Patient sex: M
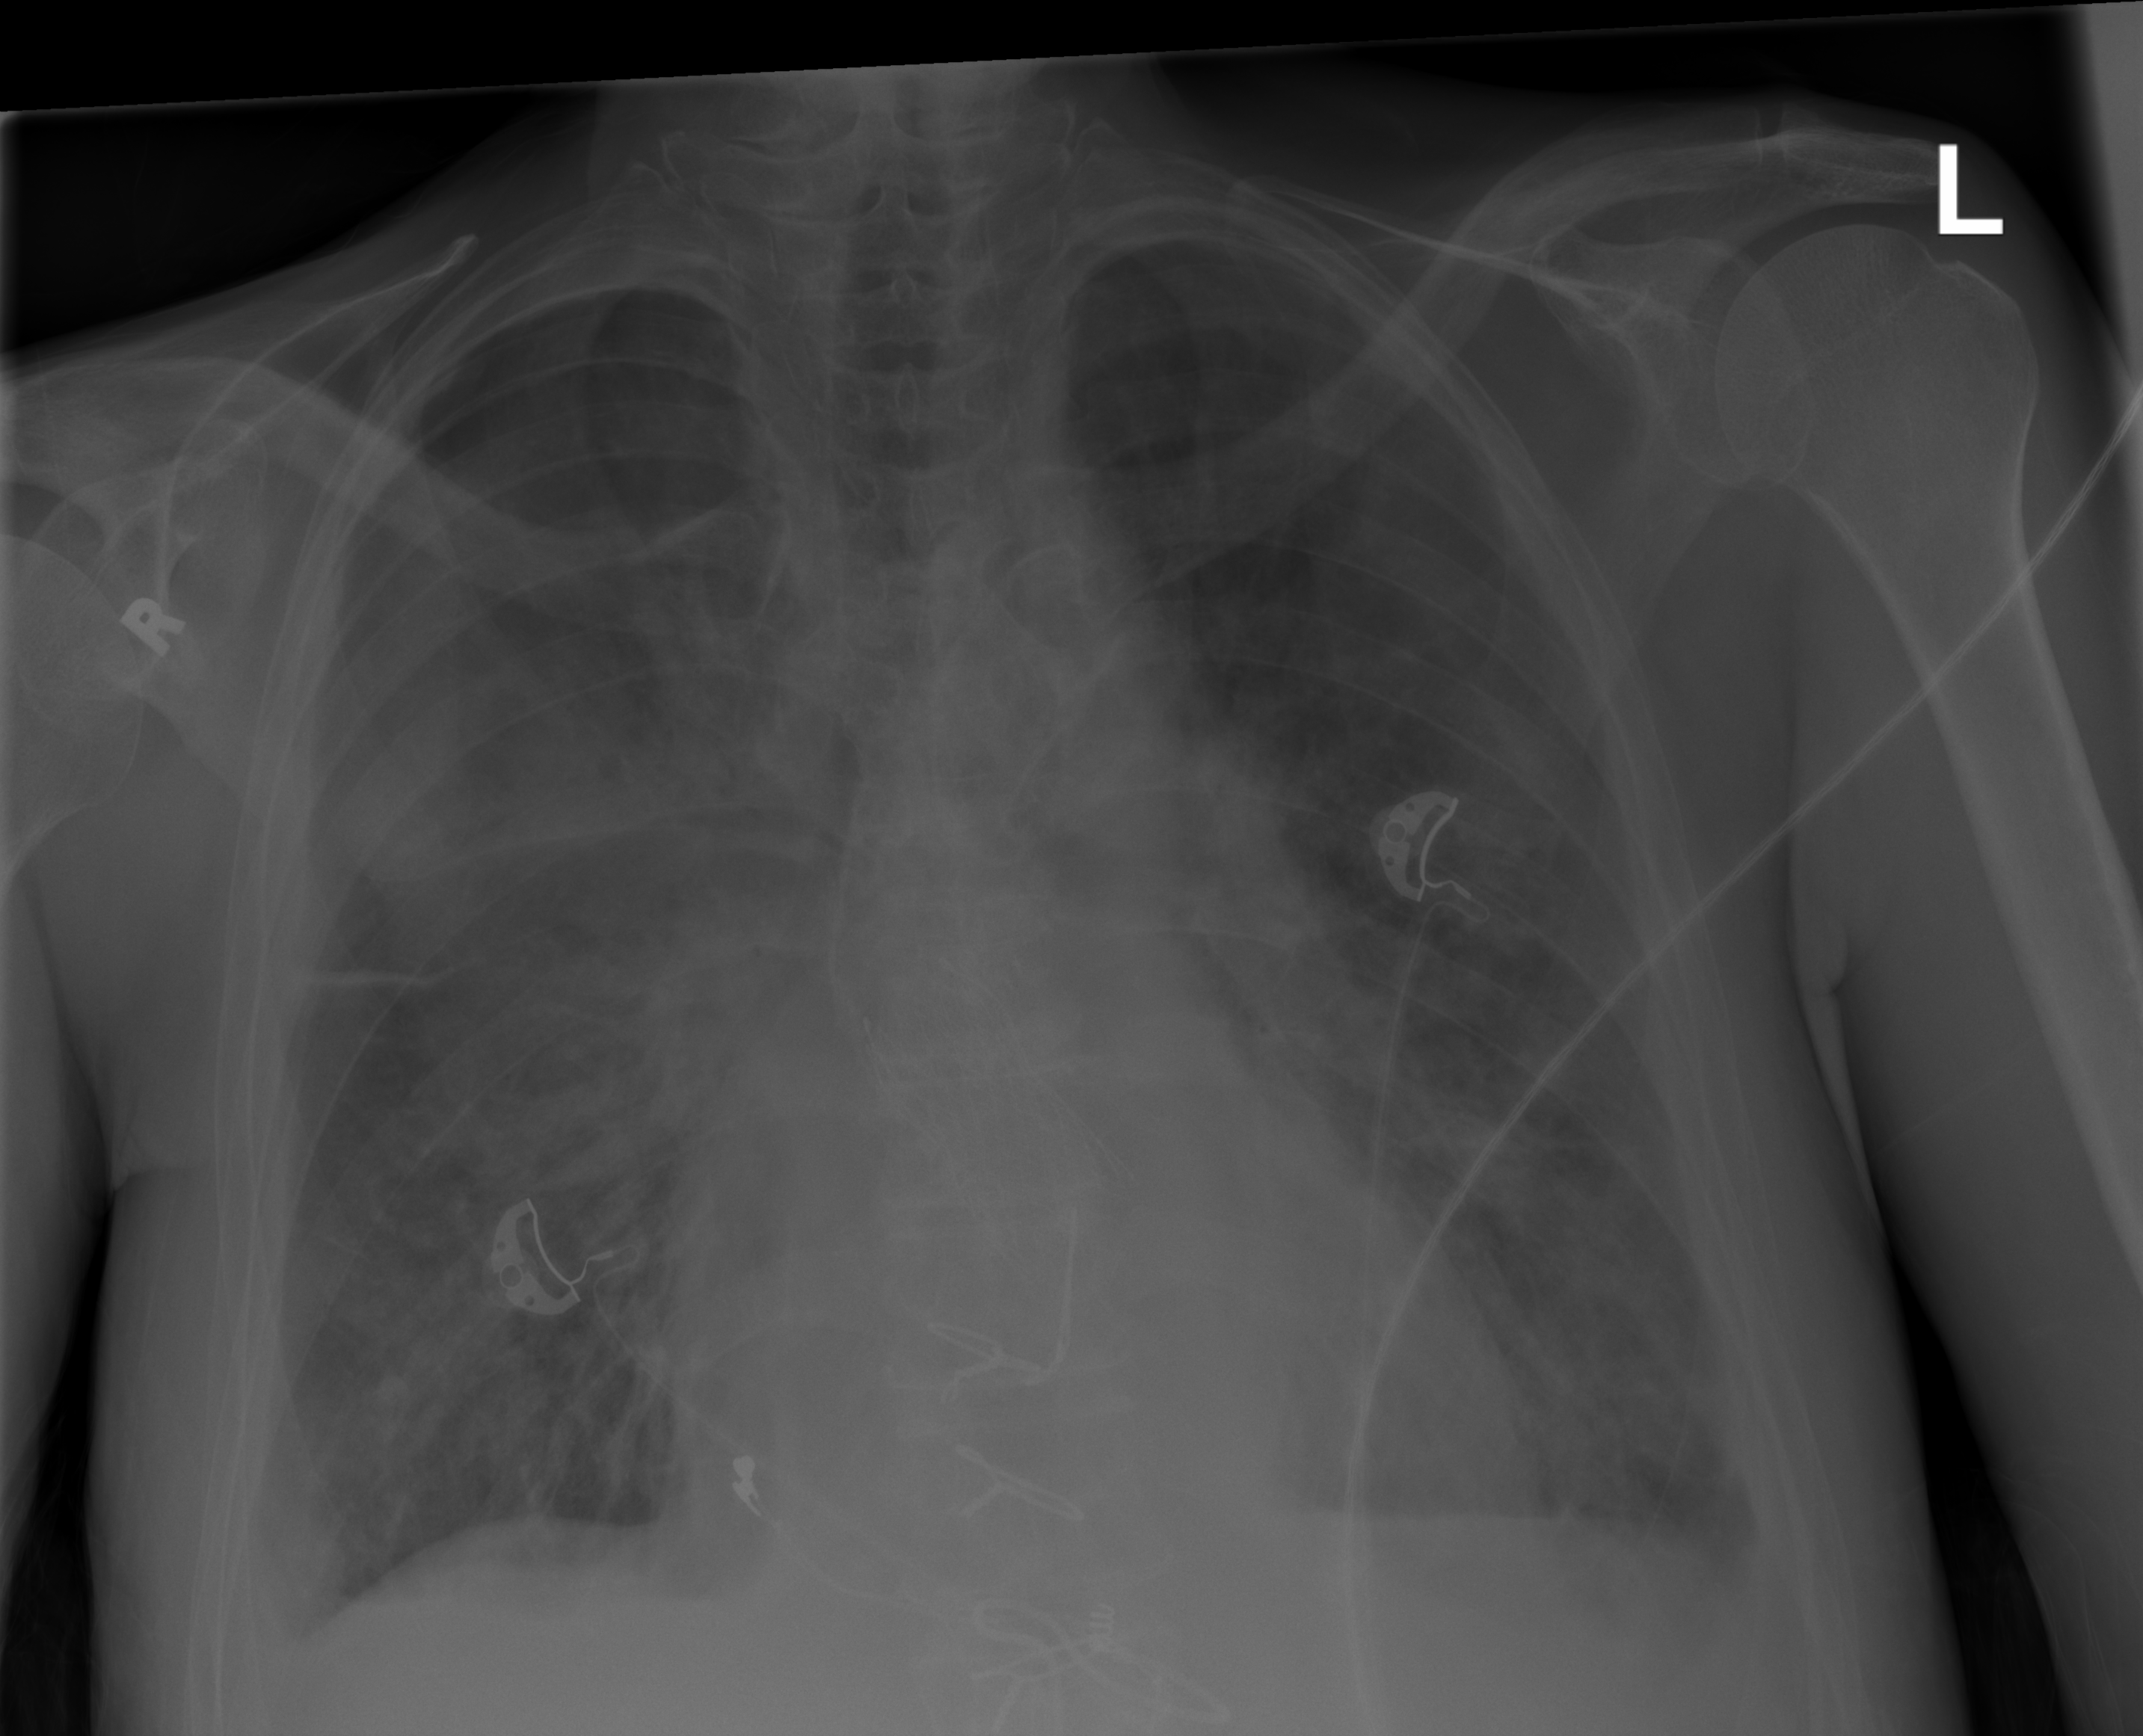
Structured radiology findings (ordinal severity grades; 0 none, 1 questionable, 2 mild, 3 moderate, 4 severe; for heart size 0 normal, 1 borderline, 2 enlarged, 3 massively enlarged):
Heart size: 2
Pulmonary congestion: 2
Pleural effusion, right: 2
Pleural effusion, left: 2
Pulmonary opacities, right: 3
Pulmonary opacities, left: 2
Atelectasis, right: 3
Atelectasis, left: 2